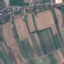
Land use / land cover class: PermanentCrop